Question: Android provides the ability of setting a lockscreen messages  and I wanted to know how is it possible to do this through an application.
I've found and read
<URL> topic, and I tried the method
'Settings.System.putString(context.getContentResolver(), Settings.System.NEXT_ALARM_FORMATTED, "Test");'
but it didn't worked : the compilation failed on the "context" object.
Could someone help me please ?
EDIT: I have found the java file in the android git repositories for the <URL>. Unfortunately, I can not exploit this data. It would be good if someone could help me. Thanks
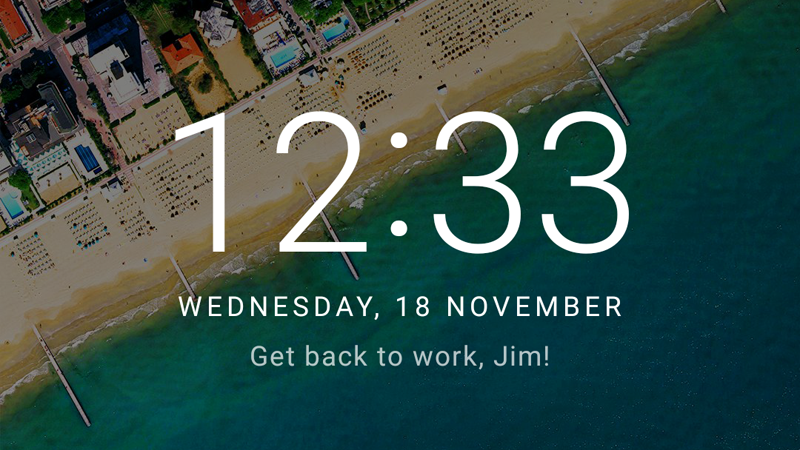
Answer: Generating a notification would be the easiest way to display a message on the lockscreen but I understand that it's not what you want to do.
Unfortunately I don't think you can display a message directly on the lockscreen from an application because the potential for abuse would be too great.
Imagine having promotional messages displayed by shifty apps! That's why notifications are dismiss-able